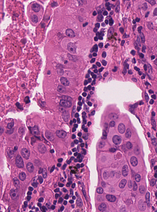
Tumor epithelial tissue: yes
Tumor-associated stroma tissue: yes
Normal tissue: no